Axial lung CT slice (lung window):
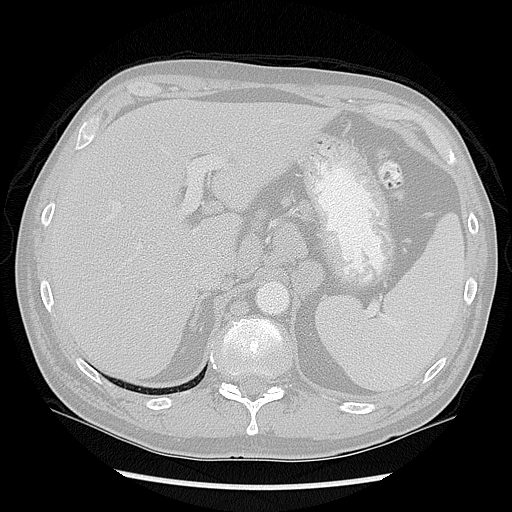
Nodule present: no